Interaction volume radius: 10 \u00c5
Interaction volume height: 10 \u00c5
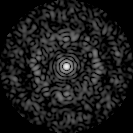
Disorder parameter: 0.8201